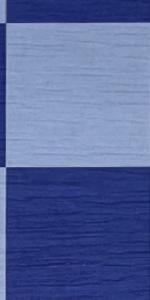
Label: Empty